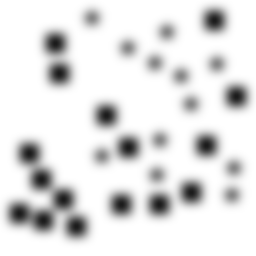
Squares: 16
Triangles: 0
Stars: 12
Total shapes: 28